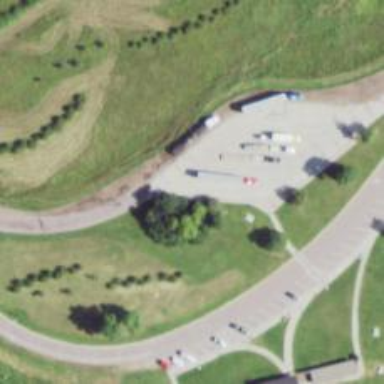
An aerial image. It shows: Rest area along the road.